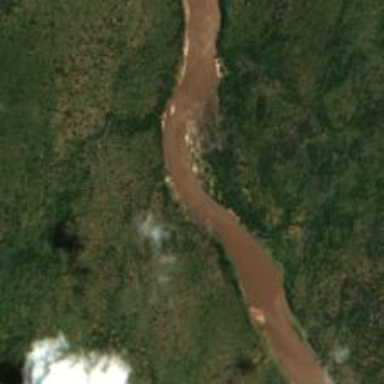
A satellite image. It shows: Beautiful view of river.